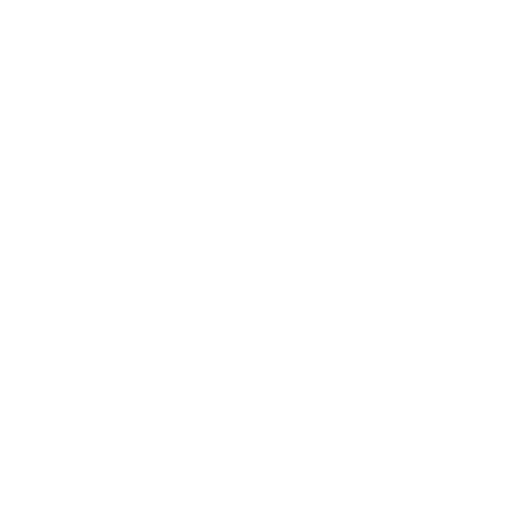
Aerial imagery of valley in Nevada named Mercury Valley containing only shrub